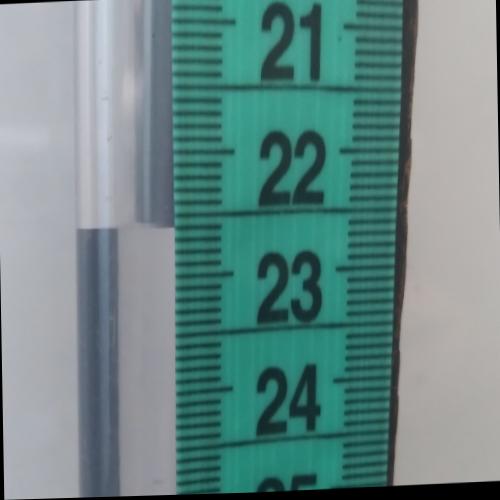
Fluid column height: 22.6 cm